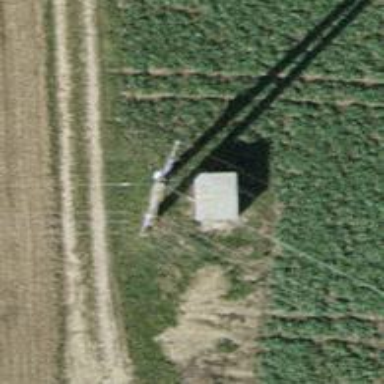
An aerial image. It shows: Power substation.